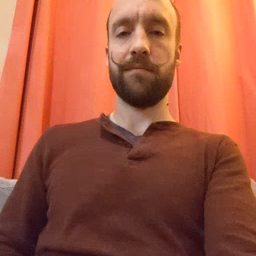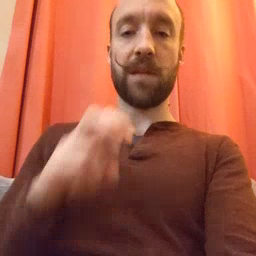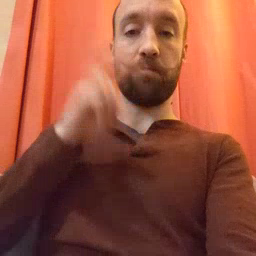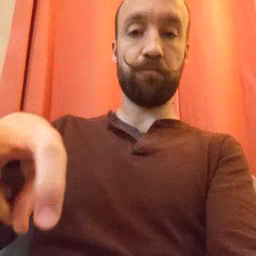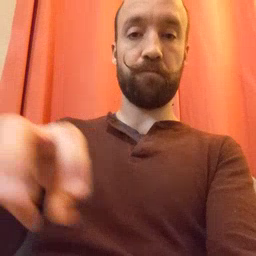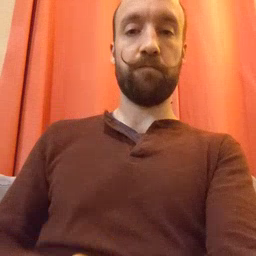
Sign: jump